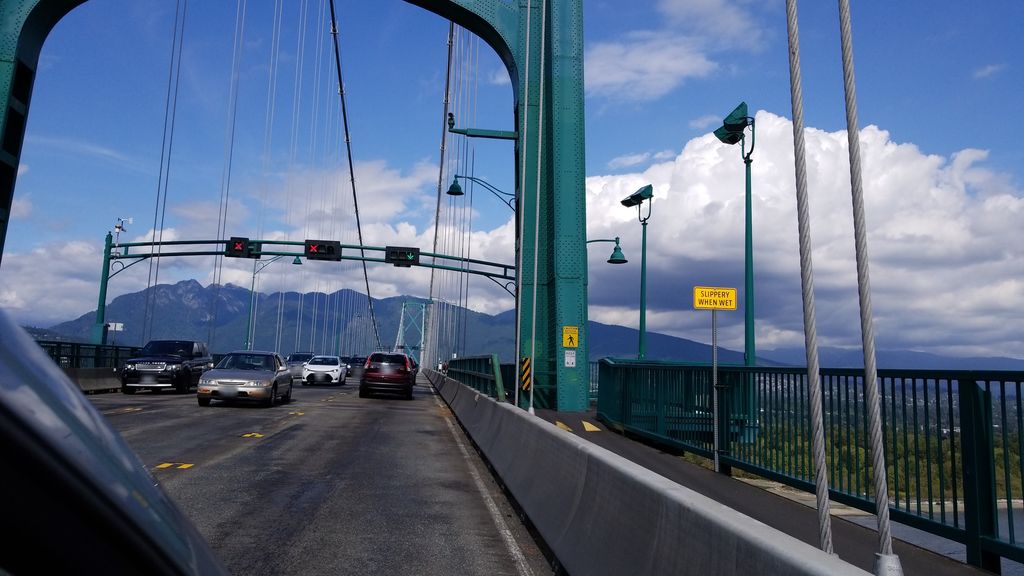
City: vancouver